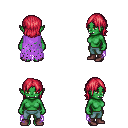
a pixel art fantasy rpg character, female body template, orc, green skin, maroon tattered cape, teal pants, ruby red long bangs hairstyle, maroon shoes, four views (front, back, left, right), 2x2 character sprite sheet, small pixel art, hard edges, no anti-aliasing